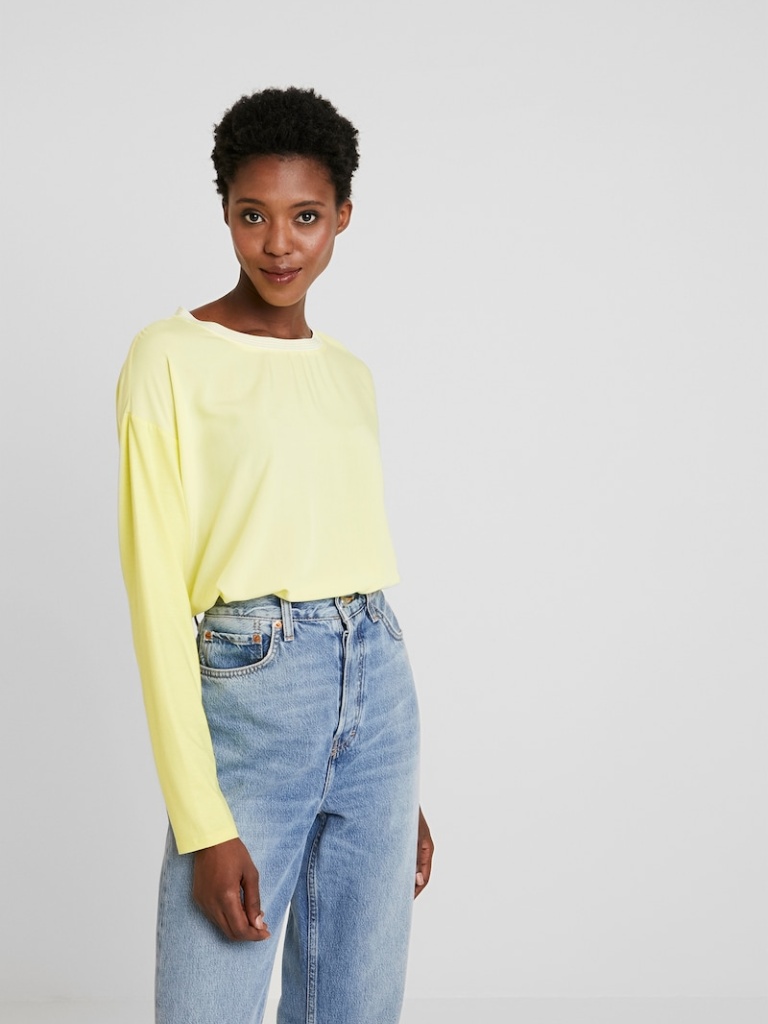
cotton relaxed a long-sleeved with the sleeves down hip length French Tucked crew sweater